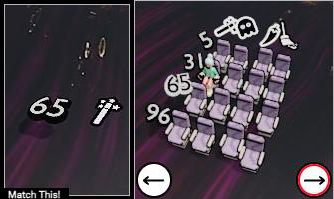
Task: seats
Answer: no